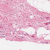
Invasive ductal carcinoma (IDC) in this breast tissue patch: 0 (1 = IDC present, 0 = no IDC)